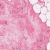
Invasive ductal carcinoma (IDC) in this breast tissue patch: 0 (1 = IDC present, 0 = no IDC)